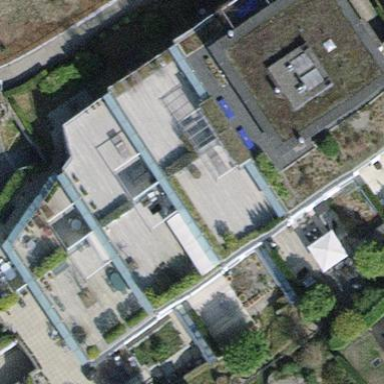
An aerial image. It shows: Balcony as part of building.